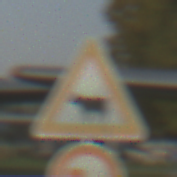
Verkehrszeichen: ViehtriebRechts
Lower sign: UeberholverbotKraftfahrzeuge
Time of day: SunriseSunset
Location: Outdoor (Special)
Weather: Clear
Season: NotSpecified
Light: Natural